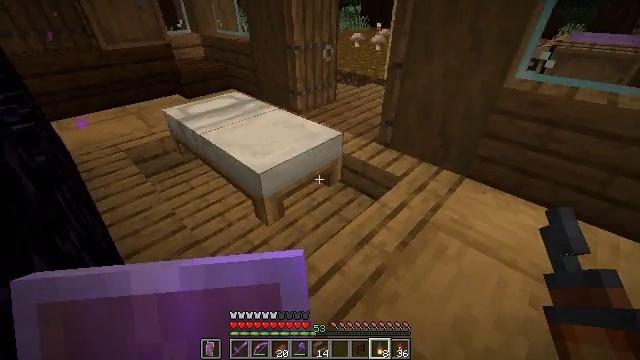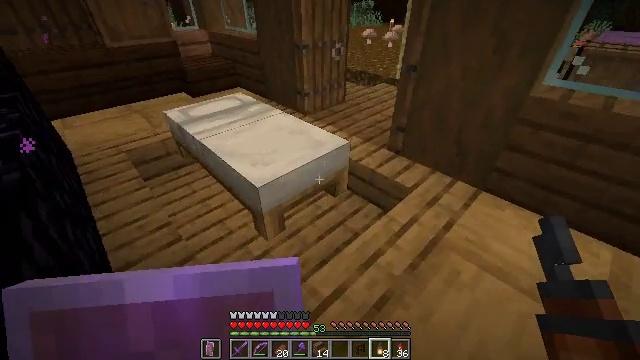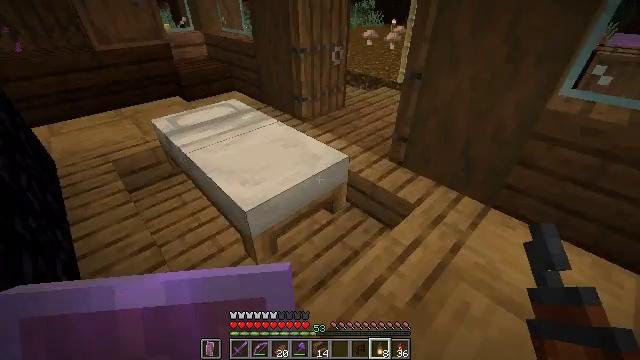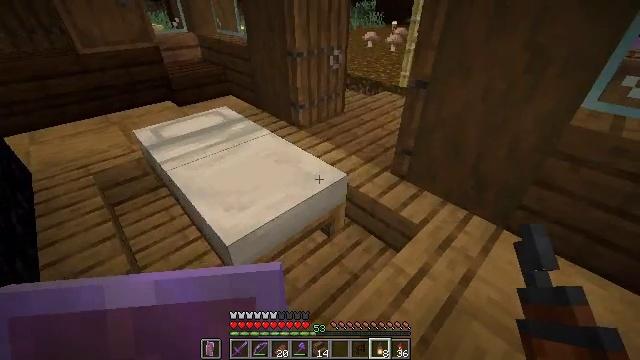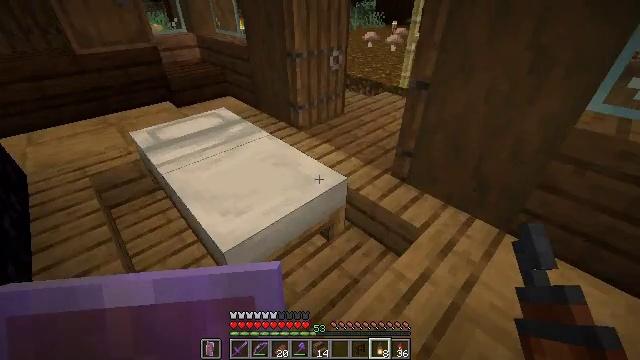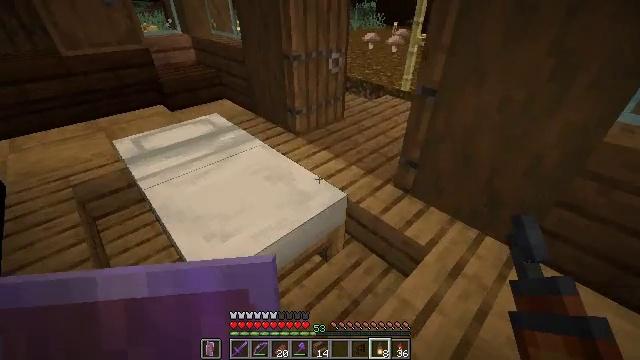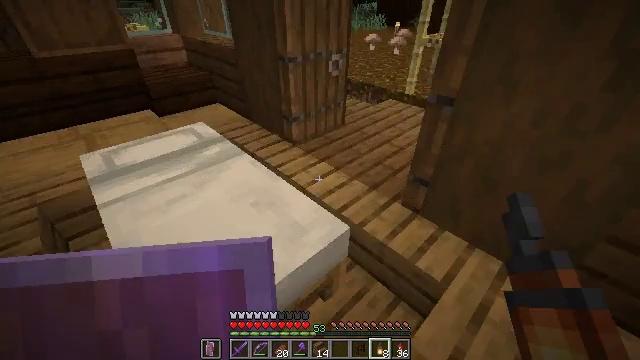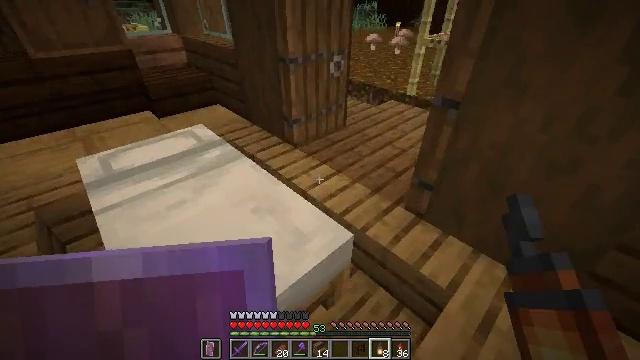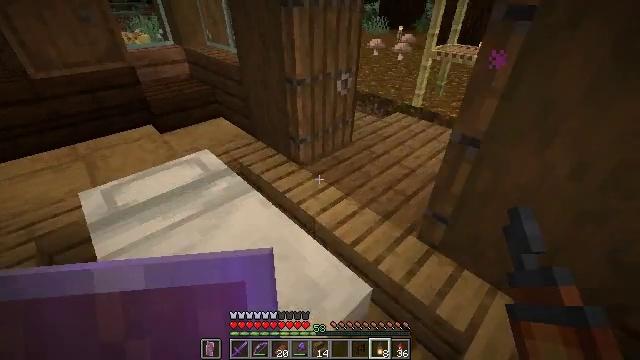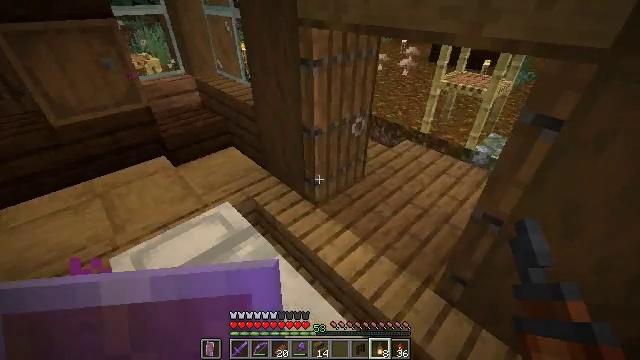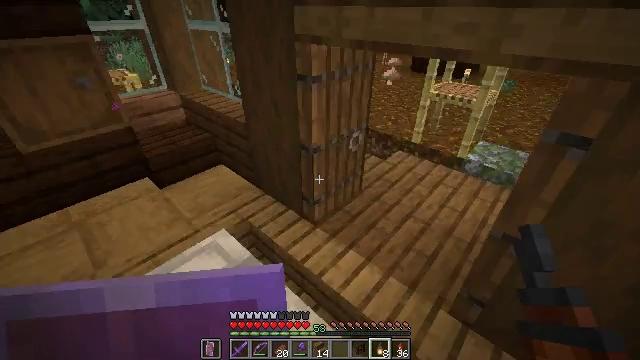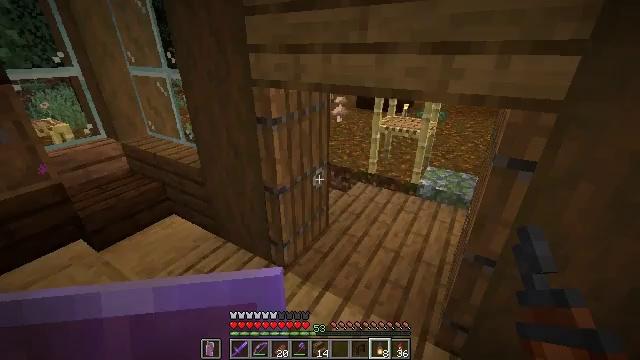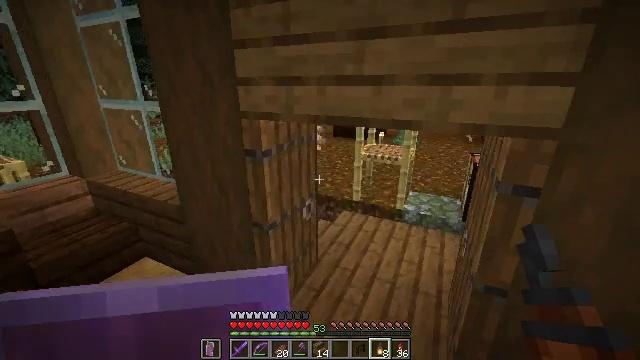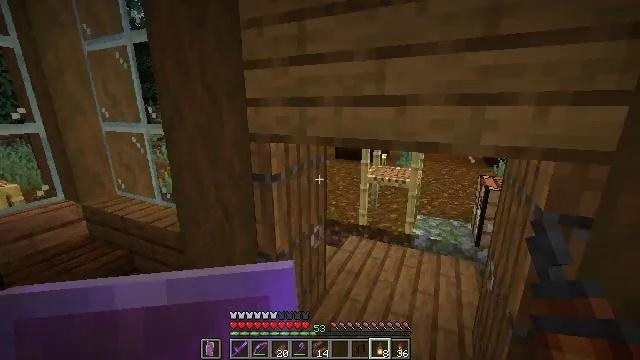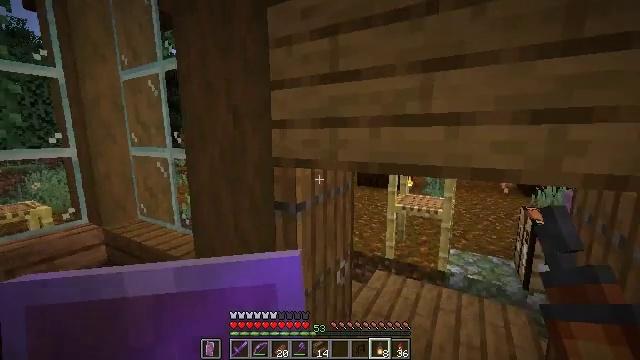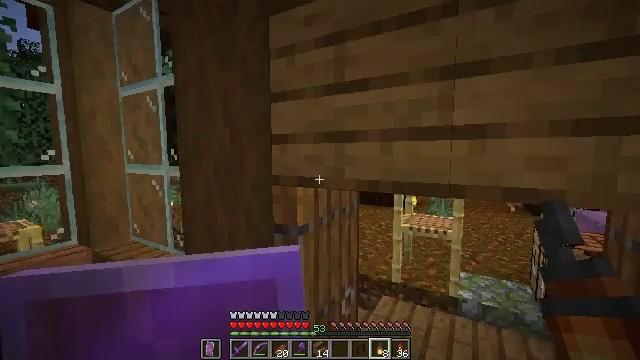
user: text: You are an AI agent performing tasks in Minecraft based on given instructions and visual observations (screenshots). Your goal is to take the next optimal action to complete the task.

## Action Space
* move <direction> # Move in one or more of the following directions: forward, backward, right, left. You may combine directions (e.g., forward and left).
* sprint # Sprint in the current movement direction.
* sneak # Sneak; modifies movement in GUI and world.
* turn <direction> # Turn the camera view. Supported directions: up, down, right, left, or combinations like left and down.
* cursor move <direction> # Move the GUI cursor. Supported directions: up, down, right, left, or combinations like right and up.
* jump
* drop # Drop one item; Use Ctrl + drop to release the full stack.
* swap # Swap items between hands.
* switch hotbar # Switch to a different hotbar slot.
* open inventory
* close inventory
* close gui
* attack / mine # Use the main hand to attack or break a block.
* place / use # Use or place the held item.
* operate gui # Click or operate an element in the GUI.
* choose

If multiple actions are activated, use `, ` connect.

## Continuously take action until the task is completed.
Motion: motion action
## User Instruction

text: Extinguish and mine the campfire.
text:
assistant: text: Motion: move forward, turn left
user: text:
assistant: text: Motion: move forward
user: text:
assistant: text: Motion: move forward
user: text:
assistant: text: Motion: move forward
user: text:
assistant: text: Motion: move forward
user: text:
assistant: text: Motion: move forward
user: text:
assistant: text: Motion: move forward and move left
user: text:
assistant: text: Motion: move forward and move left
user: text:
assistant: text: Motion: move forward and move left
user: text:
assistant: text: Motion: move forward and move left, turn right and up
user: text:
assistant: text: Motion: move forward and move left, turn right and up
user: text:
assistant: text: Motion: move forward, turn right and up
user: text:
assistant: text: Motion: move forward, turn up
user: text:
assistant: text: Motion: move forward, turn left and up
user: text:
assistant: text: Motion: turn up
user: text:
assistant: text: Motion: turn up
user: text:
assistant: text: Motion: turn right and up
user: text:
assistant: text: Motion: no_op
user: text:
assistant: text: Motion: no_op
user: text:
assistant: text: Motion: no_op
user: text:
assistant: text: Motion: no_op
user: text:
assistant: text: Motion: turn right
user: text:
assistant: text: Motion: move forward, turn right
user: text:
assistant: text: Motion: move forward, turn right and up
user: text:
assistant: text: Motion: move forward
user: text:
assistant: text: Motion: move forward
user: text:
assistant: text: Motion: move forward
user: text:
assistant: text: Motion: move forward
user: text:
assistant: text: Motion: move forward, turn left
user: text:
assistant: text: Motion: move forward